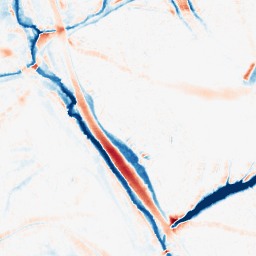
Category: morphological
Decomposition family: morphological_ellipse
Decomposition parameters: operation: average
width: 20
height: 20
Upsampling method: bilinear
Upsampling parameters: scale: 4
Upsampling scale: 4